Question: I came to know about the last week, seems too good to be true .So thought to shift from to git..Since last week I am trying to understand the basics and concepts of .
So I created a test environment for understanding the workflow of in as following.
I am following the strategy of remote tracking there are two repositories named local and remote used for understanding the workflow.
1. I created a repository named 'remote' with an emtpy index.php file and has one master branch and imported the project into eclipse.
2. I created another git repository named 'local' by cloning the above 'remote' git repo, this repository is now tracked by 'remote' repository has one master branch and origin/master remote tracking branch.
3. I imported the project from 'local' git repo. into my eclipse workbench and changed the index.php file using eclipse php editor -> committed changes to local's master branch and -> performed push from local master branch.
4. When checking the remote working directory .. there is no change updated which I did in local's index.php file , however master branch in the remote repository view shows the latest commit which I committed in the local's master branch, but unfortunately files are not updated, it just adds asterisk mark to all changed files in my remote project view.
So researching about the asterisk mark I found its in staged condition .So can anyone lead me to the right way explaining how to successfully perform from local's master branch to remote's branch I will be grateful.
this is the picture of my set up in for understanding the workflow. you can see the in the remote project after performing push from local repository,you can see all three branches , and branches shows same latest commit.

Thank You.
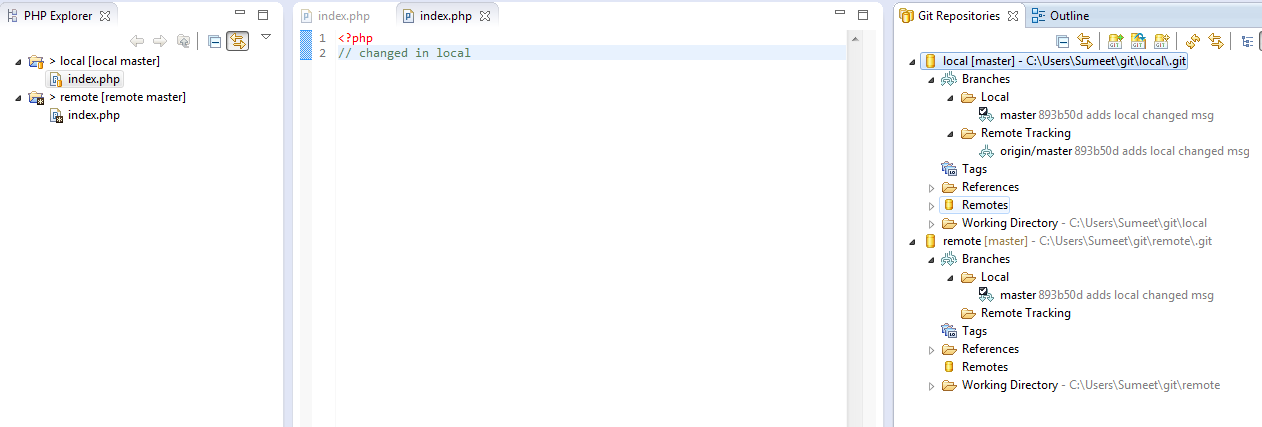
Answer: > I tried using bare repo. as a remote, when I push from changes from local to remote, I don't find any files in remote repo. Just branch gets updated with the latest commit.
That seems normal, since a repo has *, meaning no files.
You would need to clone that remote repo, and add this cloned repo (non-bare) as a project in your Eclipse, in order to:
- -